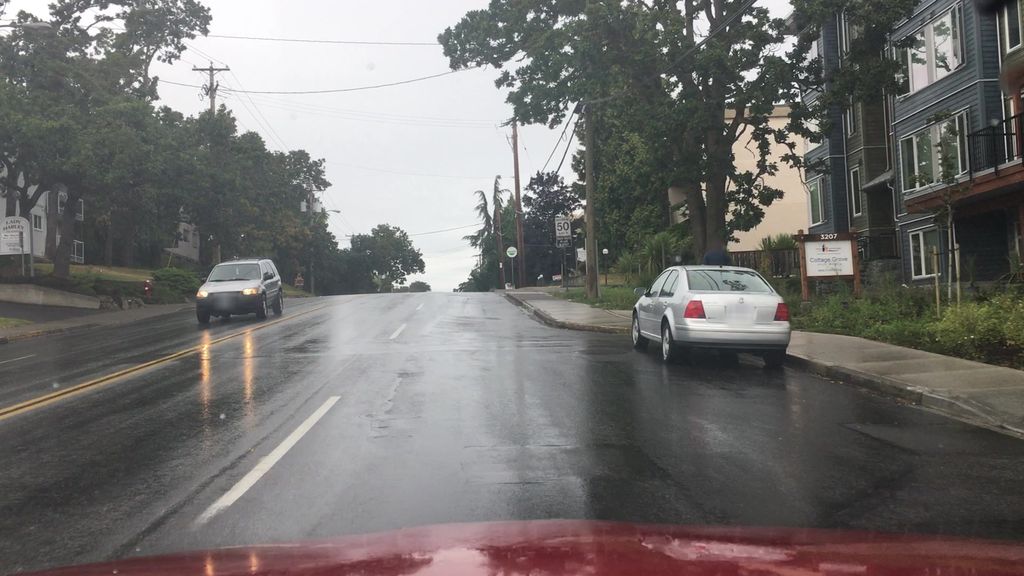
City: victoria